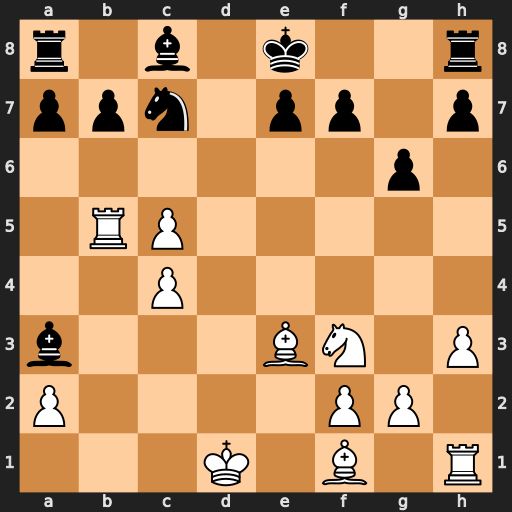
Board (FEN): r1b1k2r/ppn1pp1p/6p1/1RP5/2P5/b3BN1P/P4PP1/3K1B1R
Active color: w
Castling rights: kq
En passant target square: -
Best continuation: Rb3 Bxc5 Bxc5